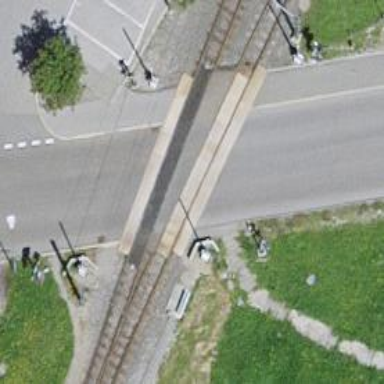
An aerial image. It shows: Automatic barrier level crossing with double half barrier.